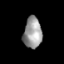
Tissue: skin
Cell type: Epithelial cells
Senescence score: 0.8532
Nuclear area (px): 556
Mean DAPI intensity: 154.581